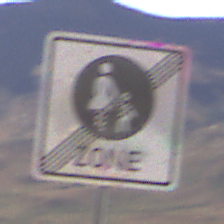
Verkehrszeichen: EndeFussgaengerzone
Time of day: MorningAfternoon
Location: Outdoor (Nature)
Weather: Clear
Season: NotSpecified
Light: Natural